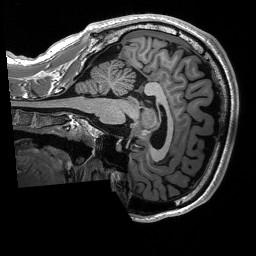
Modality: T1w
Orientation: sagittal
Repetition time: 8 s
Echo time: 0.066 s